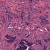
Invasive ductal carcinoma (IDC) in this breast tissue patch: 1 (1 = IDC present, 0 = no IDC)